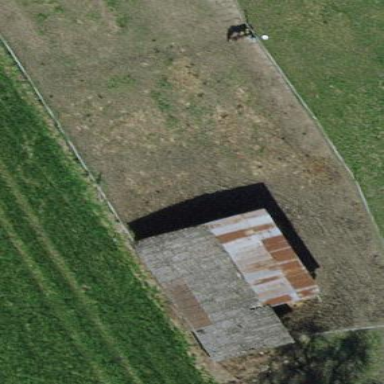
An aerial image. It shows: Shed.